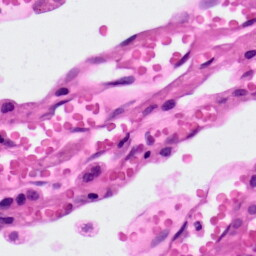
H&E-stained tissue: Lung